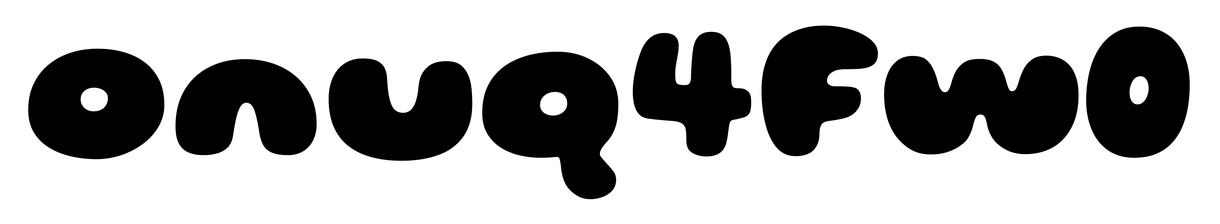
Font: Gluten_Black